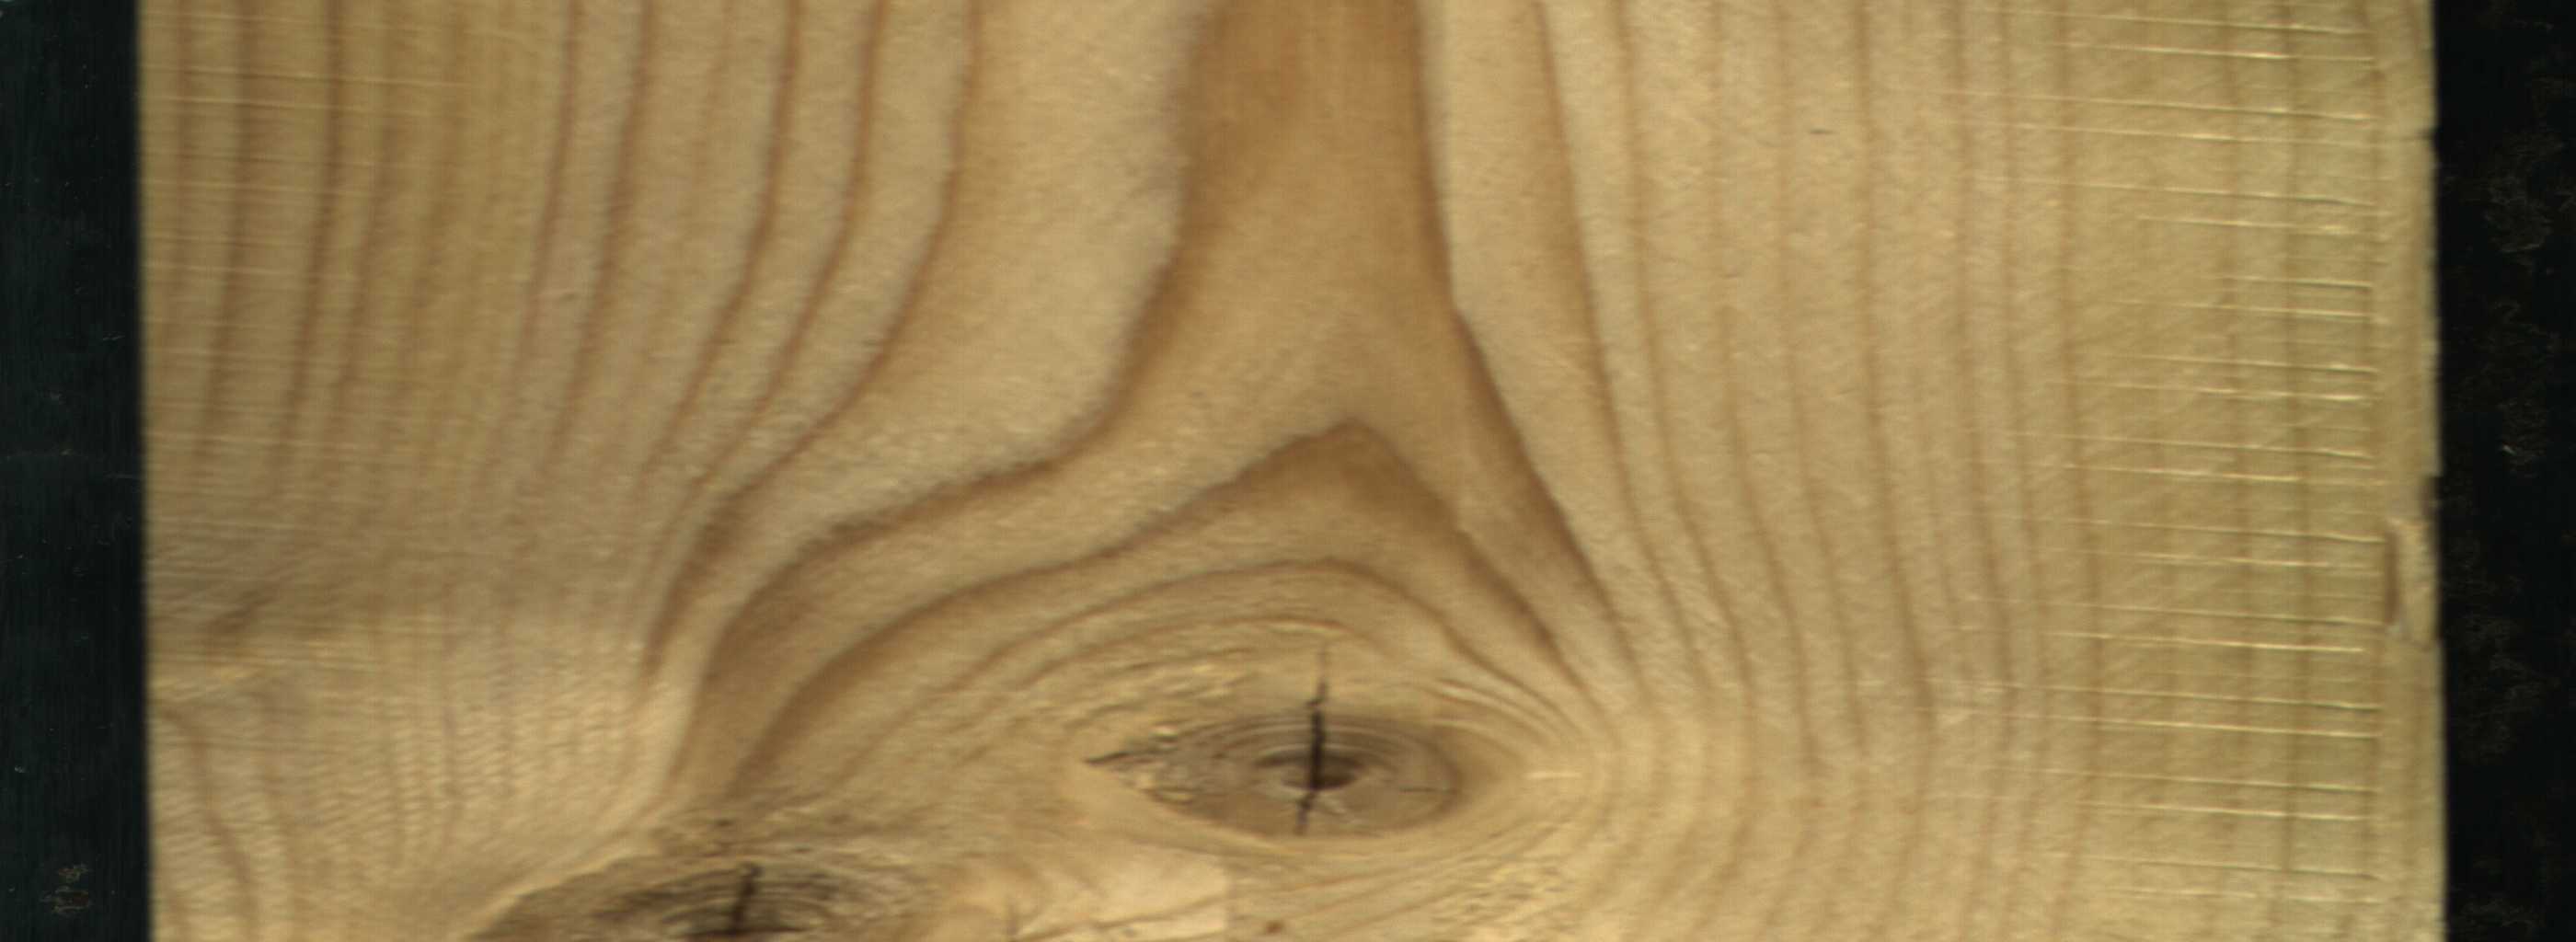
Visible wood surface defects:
knot_with_crack
knot_with_crack